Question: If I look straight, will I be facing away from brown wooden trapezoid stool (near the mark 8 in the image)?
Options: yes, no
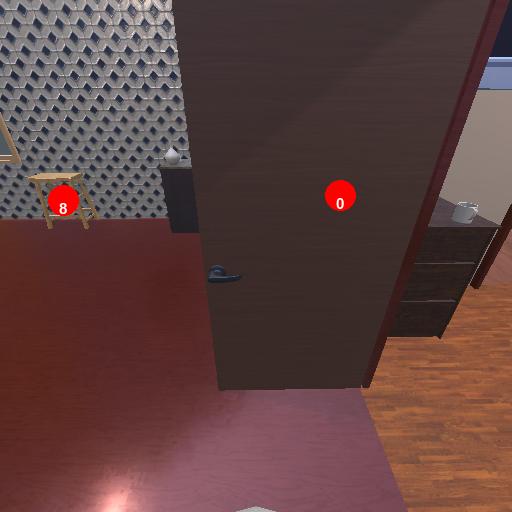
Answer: yes